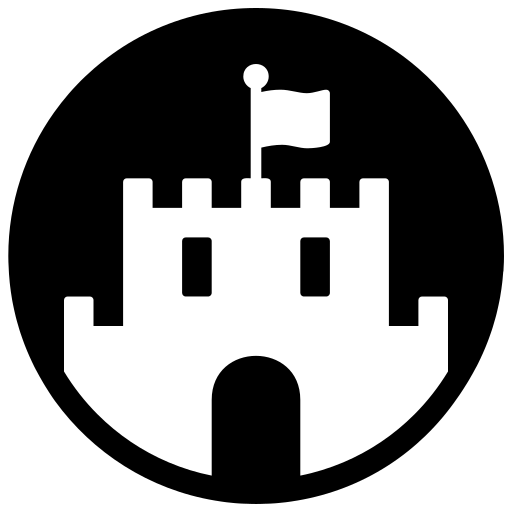
Tags: icon, FontAwesome, fa-icon, brand, fort, awesome, alt